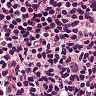
Metastatic tissue present: no